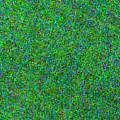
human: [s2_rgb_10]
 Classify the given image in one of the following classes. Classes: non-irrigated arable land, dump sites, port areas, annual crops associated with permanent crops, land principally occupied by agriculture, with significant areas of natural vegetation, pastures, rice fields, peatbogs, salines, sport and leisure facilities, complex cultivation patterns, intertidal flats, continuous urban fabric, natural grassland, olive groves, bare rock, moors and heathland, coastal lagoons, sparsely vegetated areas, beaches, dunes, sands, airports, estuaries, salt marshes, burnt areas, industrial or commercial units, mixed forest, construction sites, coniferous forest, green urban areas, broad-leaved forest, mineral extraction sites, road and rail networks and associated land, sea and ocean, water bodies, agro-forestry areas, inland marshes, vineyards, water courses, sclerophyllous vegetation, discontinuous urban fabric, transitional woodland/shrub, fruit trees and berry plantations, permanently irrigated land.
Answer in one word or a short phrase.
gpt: sea and ocean